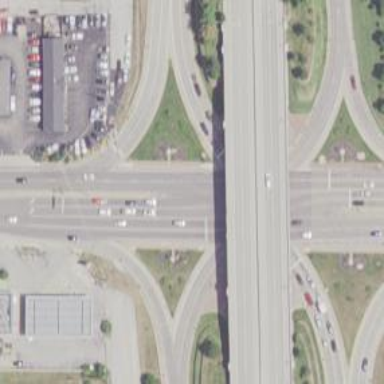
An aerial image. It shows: Trunk link highway.